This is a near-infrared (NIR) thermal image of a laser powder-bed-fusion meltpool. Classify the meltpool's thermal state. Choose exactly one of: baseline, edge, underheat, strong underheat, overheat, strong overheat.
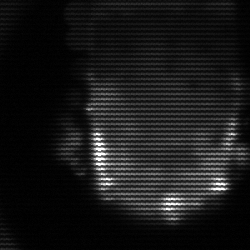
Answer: baseline